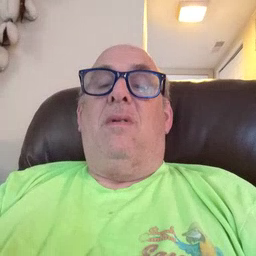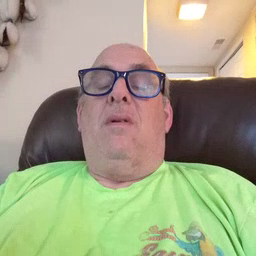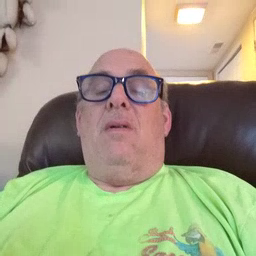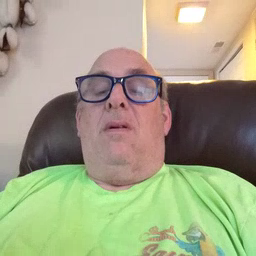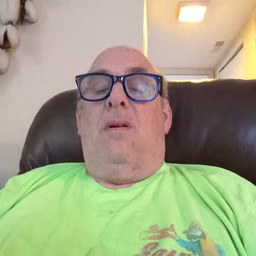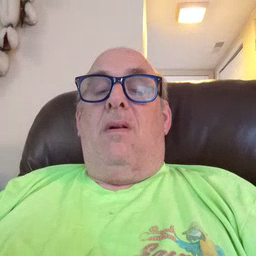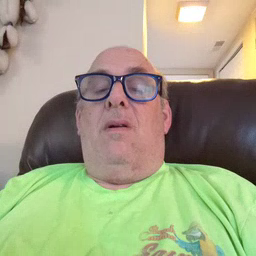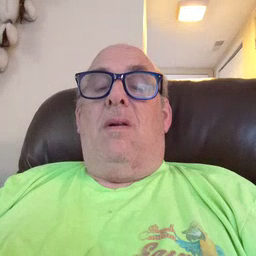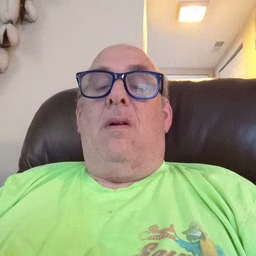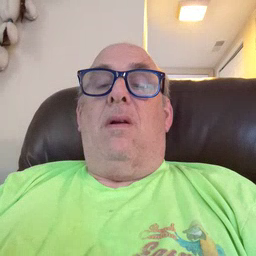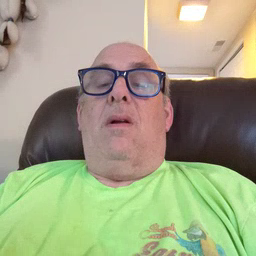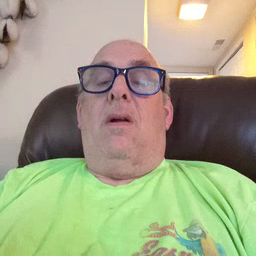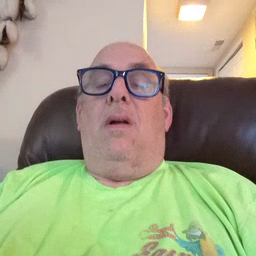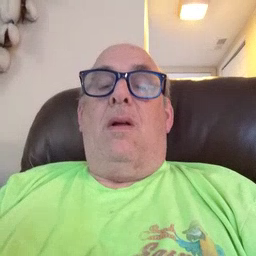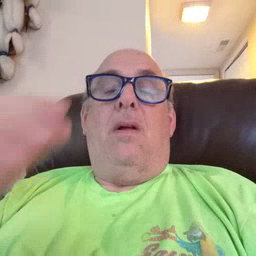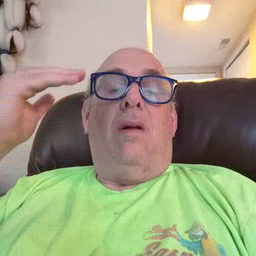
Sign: head